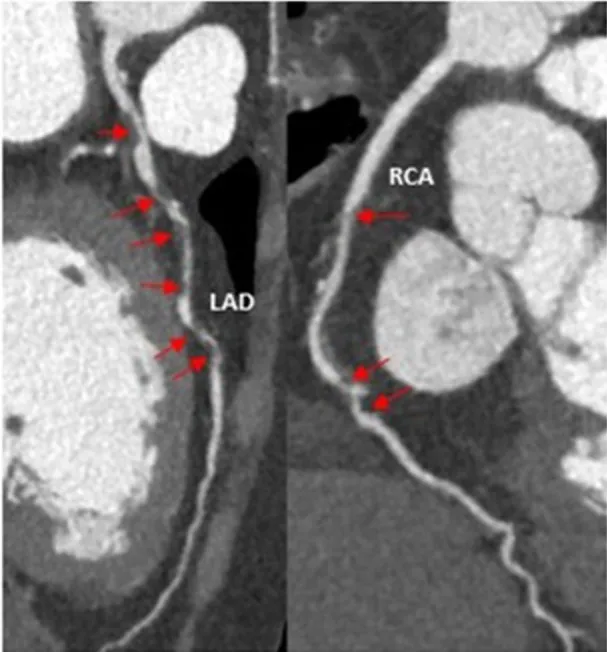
Coronary computed tomography angiography indicated critical stenosis (red arrows) of right coronary artery and left anterior descending coronary artery.
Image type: radiology (ct)